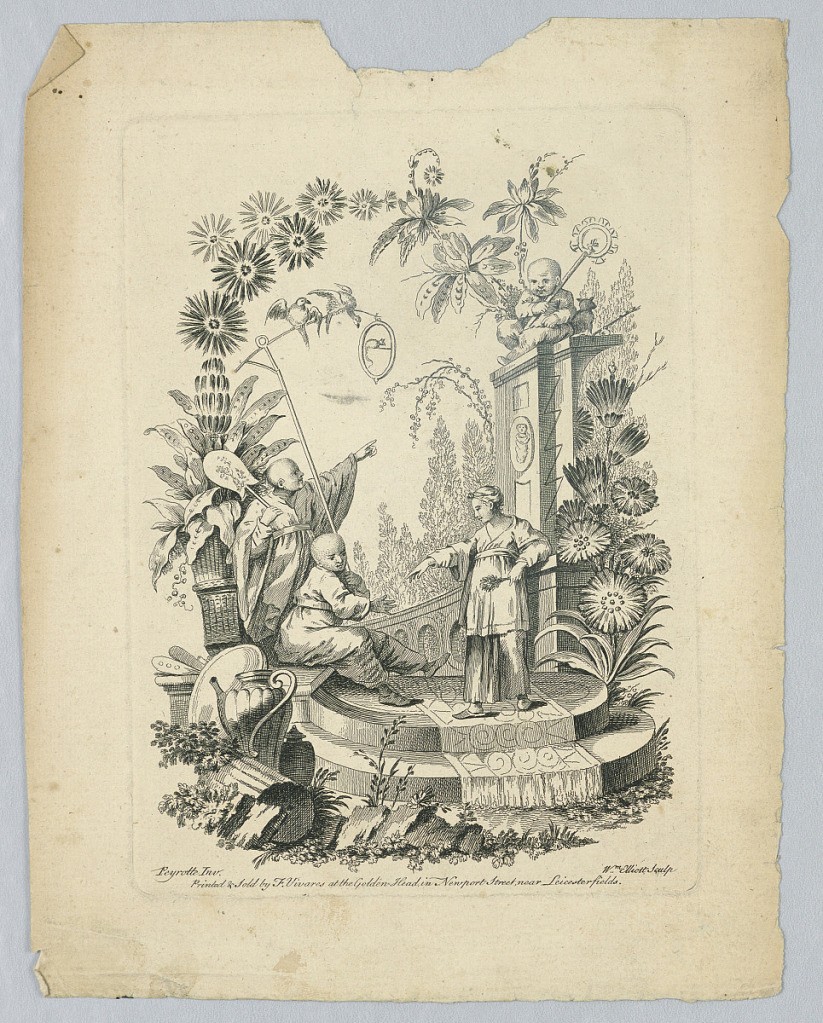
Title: Cartouche with Chinoiserie Motifs
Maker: William Elliott, English, 1727 - 1766
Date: ca. 1750
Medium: Engraving on paper
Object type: Print
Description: Cartouche with Chinoiserie Motifs